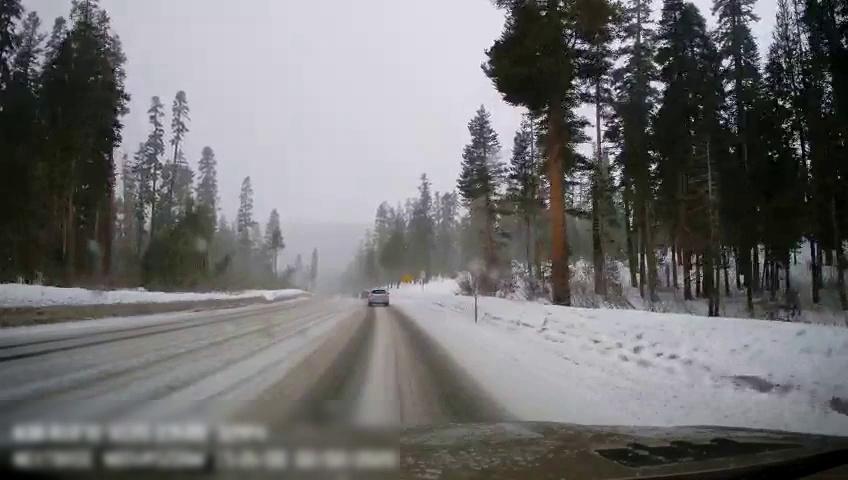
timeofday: Day
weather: Snowy
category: Drivable Space
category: Vehicles | SUV